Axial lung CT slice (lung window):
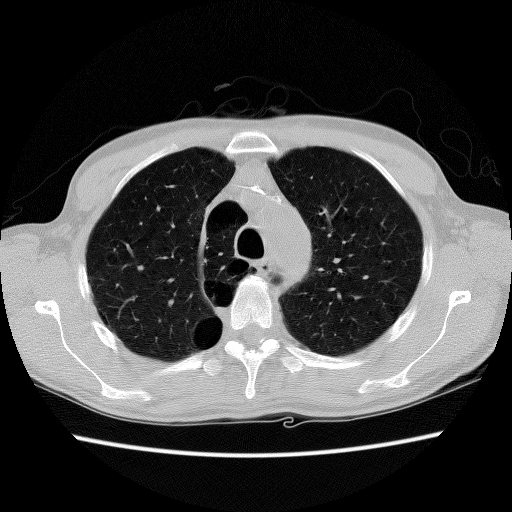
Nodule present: no